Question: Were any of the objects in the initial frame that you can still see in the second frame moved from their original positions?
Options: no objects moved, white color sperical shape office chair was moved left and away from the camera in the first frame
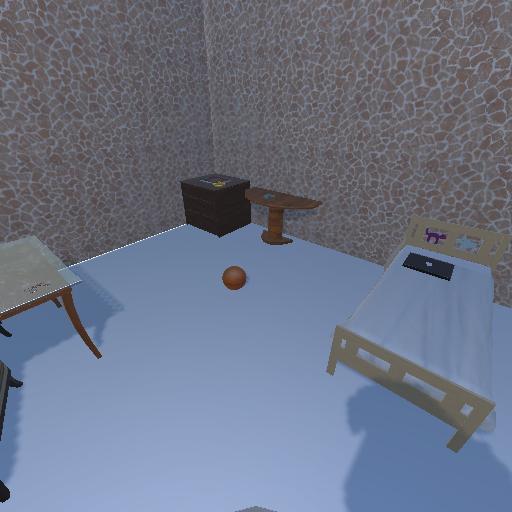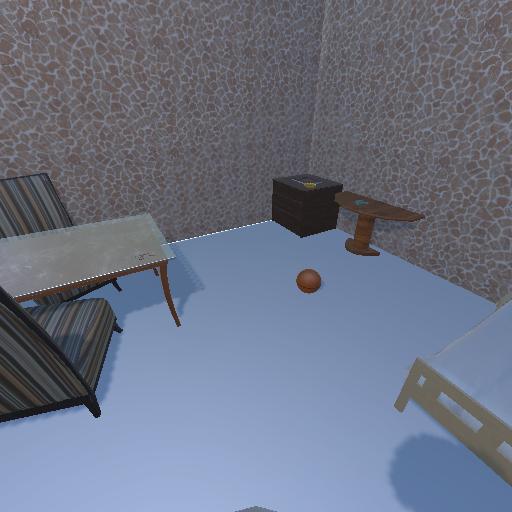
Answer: no objects moved